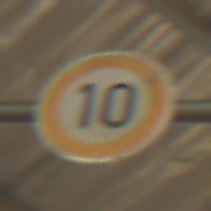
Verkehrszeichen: Geschwindigkeit10
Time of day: MorningAfternoon
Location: Roofed (Special)
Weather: NotSpecified
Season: NotSpecified
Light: Artificial